【题型】填空题　【知识点】立体几何　【难度】easy
《九章算术》中记载了一种称为“曲池”的几何体，该几何体为上、下底面均为扇环形的柱体（扇环是指圆环被扇形截得的部分）。现有一个如图所示的曲池，其高为$3$，$AA_1$垂直于底面，底面扇环所对的圆心角为$\dfrac{\pi}{2}$，弧$AD$长度为弧$BC$长度的$2$倍，且$CD=2$，则该曲池的体积为$\underline{\quad\quad}$。

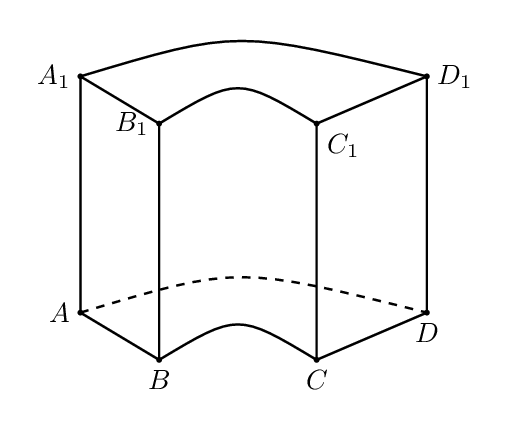
【解答】
【答案】$9\pi$
【分析】利用柱体体积公式求体积。
【详解】解：不妨设弧$AD$所在圆的半径为$R$，弧$BC$所在圆的半径为$r$，由弧$AD$长度为弧$BC$长度的$2$倍可知$R=2r$，$CD=R-r=r=2$，即$r=2$、$R=4$。故该曲池的体积$V=\frac{\pi}{4}\times(R^2-r^2)\times3=9\pi$。
故答案为：$9\pi$